Aerial crown-view tile of a tropical tree (Barro Colorado Island, Panama), acquired 20250124:
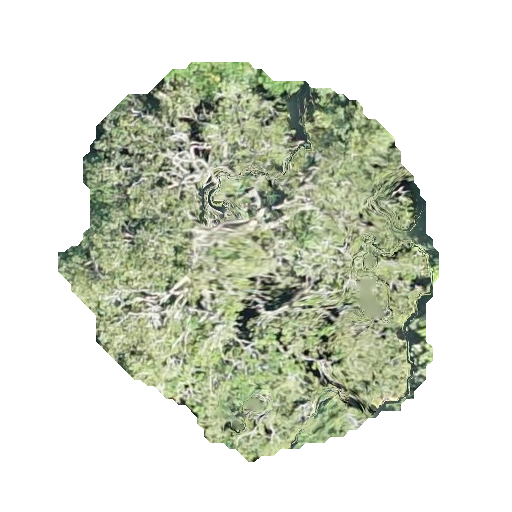
Species: Jacaranda copaia
GBIF accepted scientific name: Jacaranda copaia
Crown area: 161.55 m²